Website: macys
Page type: account-selection
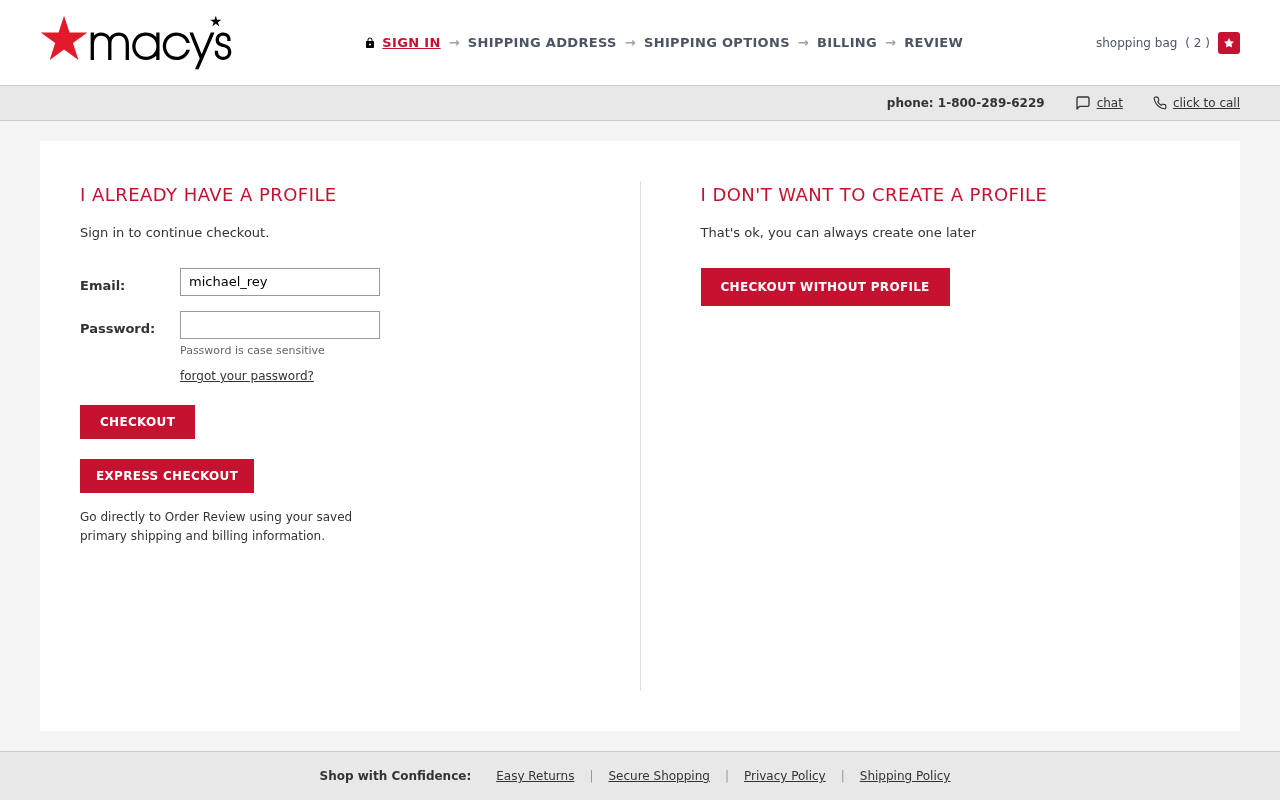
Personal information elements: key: PII_EMAIL
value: michael_reyes@gmail.com
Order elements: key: ORDER_NUM_ITEMS
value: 2